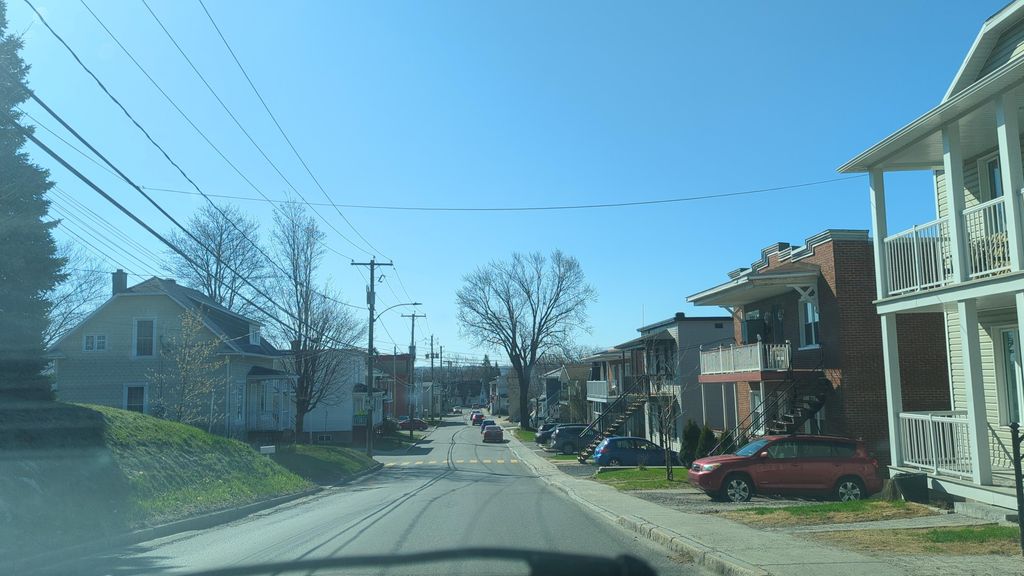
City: quebec_city